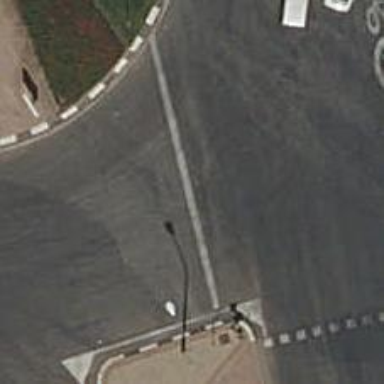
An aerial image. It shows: Road with traffic signals.